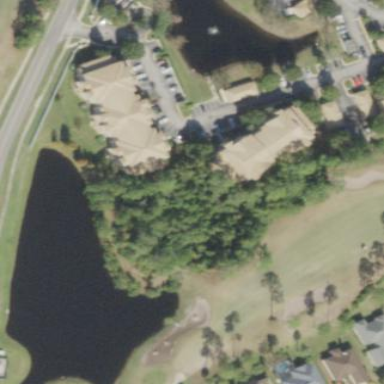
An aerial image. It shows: Water hazard on golf course. The hazard is natural water feature.